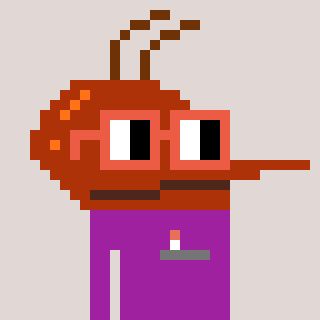
a pixel art character with square orange glasses, a mosquito-shaped head and a magenta-colored body on a warm background